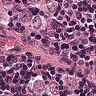
Metastatic tissue present: yes